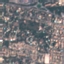
Land use / land cover class: Residential